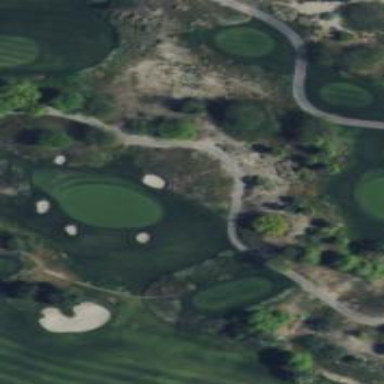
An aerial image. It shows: Rough area on grassy golf course.